Field crop: maize
Growth stage: 2
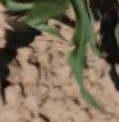
Species: maize